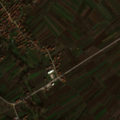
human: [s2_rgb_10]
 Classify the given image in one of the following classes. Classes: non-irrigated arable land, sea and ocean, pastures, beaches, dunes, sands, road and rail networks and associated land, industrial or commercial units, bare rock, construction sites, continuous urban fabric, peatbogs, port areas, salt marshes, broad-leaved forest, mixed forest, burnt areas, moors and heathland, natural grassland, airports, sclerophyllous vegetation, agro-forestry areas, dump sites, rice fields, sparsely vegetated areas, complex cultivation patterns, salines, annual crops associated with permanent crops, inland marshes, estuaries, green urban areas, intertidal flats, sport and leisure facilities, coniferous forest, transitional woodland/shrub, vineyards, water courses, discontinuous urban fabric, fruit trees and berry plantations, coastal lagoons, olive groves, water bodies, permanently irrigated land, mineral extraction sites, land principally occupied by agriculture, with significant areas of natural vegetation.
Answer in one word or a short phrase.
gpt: complex cultivation patterns, land principally occupied by agriculture, with significant areas of natural vegetation